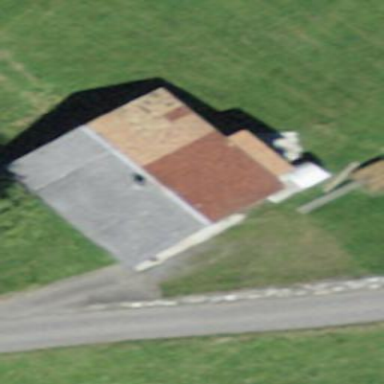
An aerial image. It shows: Farm building.